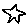
Label: star